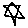
Label: star